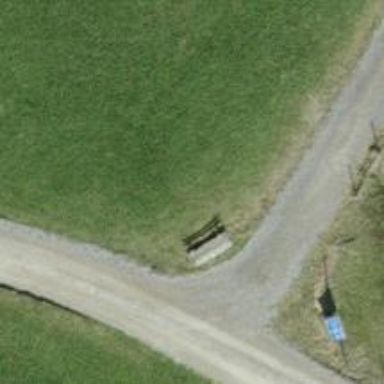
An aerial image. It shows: Bench.